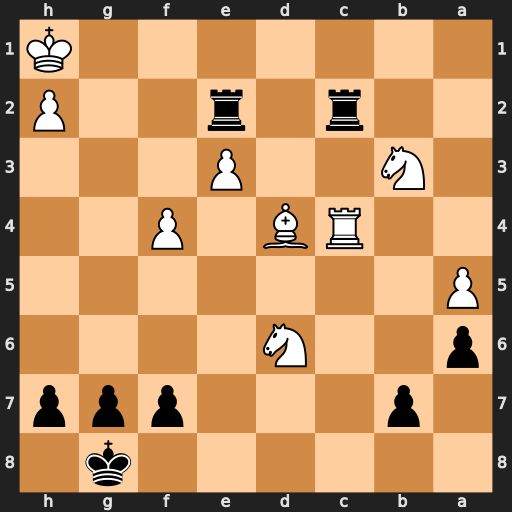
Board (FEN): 6k1/1p3ppp/p2N4/P7/2RB1P2/1N2P3/2r1r2P/7K
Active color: b
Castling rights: -
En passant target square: -
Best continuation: Re1#